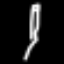
Label: pencil